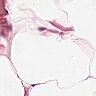
Metastatic tissue present: no